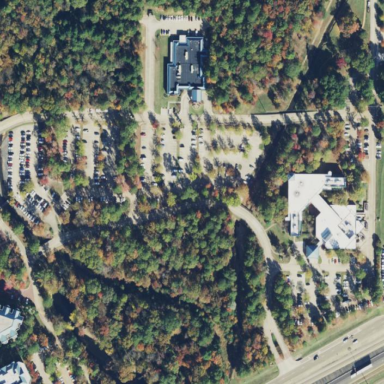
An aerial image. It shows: Hospital providing healthcare services.